Question: I am trying to migrate to Standard SQL from BigQuery Legacy SQL. The Legacy product offered the ability to query "WITHIN RECORD" which came in handy on numerous occasions.
I am looking for an efficient alternative to WITHIN RECORD. I could always just use a few subqueries and join them but wondering if there may be a more efficient way using ARRAY + ORDINAL.
'''
WITH
sessPageVideoPlays AS (
SELECT fullVisitorId, visitNumber, h.page.pagePath,
# This would previously use WITHIN RECORD in Legacy SQL:
ARRAY( SELECT eventInfo.eventAction FROM UNNEST(hits)
WHERE eventInfo.eventCategory="videoPlay"
ORDER BY hitNumber DESC
)[ORDINAL(1)] AS lastVideoSeen
FROM
'proj.ga_sessions', UNNEST(hits) as h
GROUP BY fullVisitorId, visitNumber, h.page.pagePath, lastVideoSeen
)
SELECT
pagePath, lastVideoSeen, numOccur
FROM
(SELECT
pagePath, lastVideoSeen, count(1) numOccur
FROM
sessPageVideoPlays
GROUP BY
pagePath, lastVideoSeen
)
'''

1) I would like to see the last video play event on a given page, which is what I used accomplish using WITHIN RECORD but am attempting the ARRAY + ORDINAL approach shown above. However for this to work, I'm thinking the SELECT statement within ARRAY() must get synchronized to the outer record since it is now flattened? Is that accurate?
2) I would also like get a COUNT of DISTINCT videos played on a given page and wondering if more efficient approach would be joining to a separate query OR inserting another inline aggregate function, like done with ARRAY above.
Any suggestions would be appreciated.
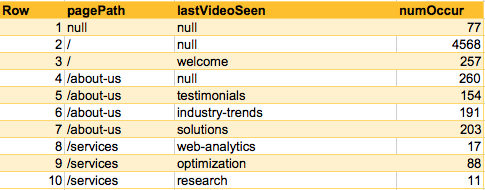
Answer: > 1) I would like to see the last video play event on a given page,
which is what I used accomplish using WITHIN RECORD but am attempting
the ARRAY + ORDINAL approach shown above. However for this to work,
I'm thinking the SELECT statement within ARRAY() must get synchronized
to the outer record since it is now flattened? Is that accurate?
I think that is correct. With your query the UNNEST(hits) from the inner query would be independent from the outer UNNEST, and is probably not want you wanted.
I think maybe one way to write it is this:
'''
WITH
sessPageVideoPlays AS (
SELECT fullVisitorId, visitNumber,
ARRAY(
SELECT AS STRUCT pagePath, lastVideoSeen FROM (
SELECT
page.pagePath,
eventInfo.eventAction AS lastVideoSeen,
ROW_NUMBER() OVER (PARTITION BY page.pagePath ORDER BY hitNumber DESC) AS rank
FROM UNNEST(hits)
WHERE eventInfo.eventCategory="videoPlay")
WHERE rank = 1
) AS lastVideoSeenOnPage
FROM
'proj.ga_sessions'
)
SELECT
pagePath, lastVideoSeen, numOccur
FROM (
SELECT
pagePath, lastVideoSeen, count(1) numOccur
FROM
sessPageVideoPlays, UNNEST(lastVideoSeenOnPage)
GROUP BY
pagePath, lastVideoSeen
)
'''
> 2) I would also like get a COUNT of DISTINCT videos played on a given
page and wondering if more efficient approach would be joining to a
separate query OR inserting another inline aggregate function, like
done with ARRAY above.
I think both are OK, but inserting another inline aggregate function would evaluate them closer together, so it might be a bit easier for the query engine to optimize if there is a chance.